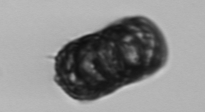
Label: Paralia_sulcata